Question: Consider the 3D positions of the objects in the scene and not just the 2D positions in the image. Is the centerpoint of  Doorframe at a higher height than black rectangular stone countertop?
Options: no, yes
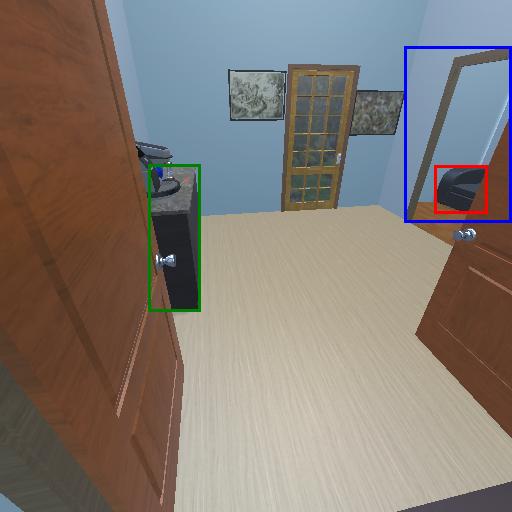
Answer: no